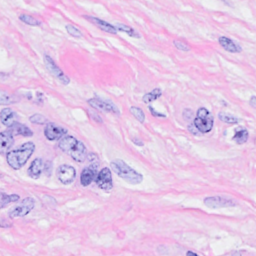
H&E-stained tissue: Breast